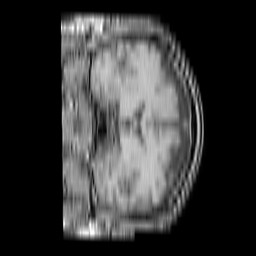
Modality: T1w
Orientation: coronal
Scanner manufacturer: philips
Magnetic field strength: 1.5 T
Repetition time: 0.1874 s
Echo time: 0.001835 s